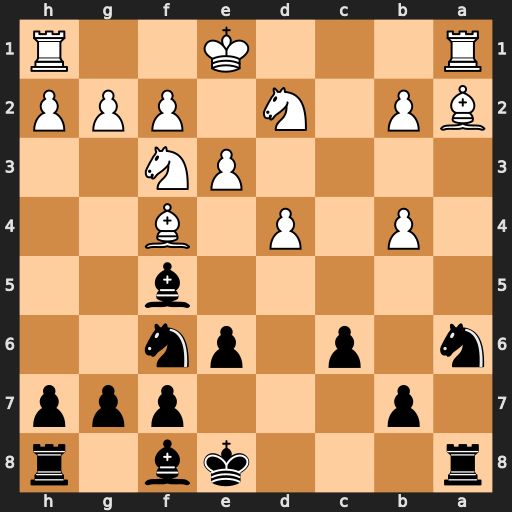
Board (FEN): r3kb1r/1p3ppp/n1p1pn2/5b2/1P1P1B2/4PN2/BP1N1PPP/R3K2R
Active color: b
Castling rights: KQkq
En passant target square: -
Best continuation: Nxb4 O-O Nxa2